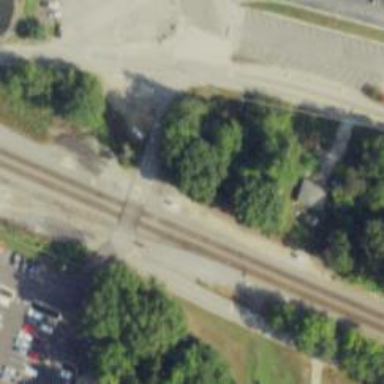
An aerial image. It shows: Level crossing with lights on the railway.